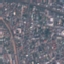
Land use / land cover: Residential